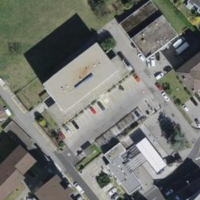
EUNIS habitat code: 54
Species observed at this site:
Pittosporum tobira